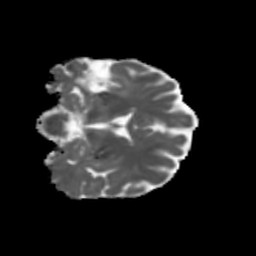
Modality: MD
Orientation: coronal
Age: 59
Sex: female
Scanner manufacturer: siemens
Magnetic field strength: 3 T
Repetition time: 5.47 s
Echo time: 0.0854 s